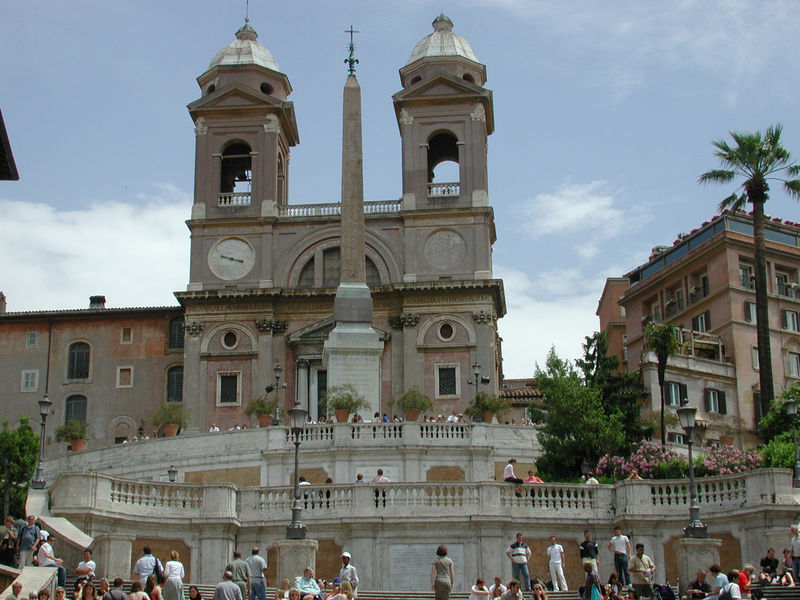
Titel: Rom, Spanische Treppe
Künstler: Francesco de Sanctis
Standort: Rom, Spanische Treppe (EU - I - Latium)
Schlagwörter: weiß, bäume, menschen, blumen, fenster, säule, kirche, balkon, kübel, sommer, italien, gelände, treppe, uhr, geländer, palme, foto, kreuz, türme, denkmal, rom, photo, portal, obelisk, palmen, touristen, oleander, spanische, spanische treppe, balustade